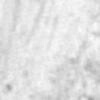
Label: change